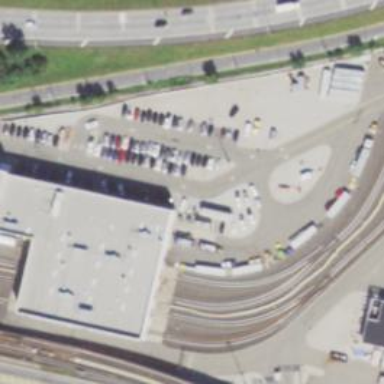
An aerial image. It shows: Yard used for service activities. There is electrified light rail track in the area.